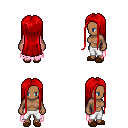
a pixel art fantasy rpg character, female body template, human, dark skin, pink tattered cape, white pants, red extra-long hairstyle, brown slippers, four views (front, back, left, right), 2x2 character sprite sheet, small pixel art, hard edges, no anti-aliasing